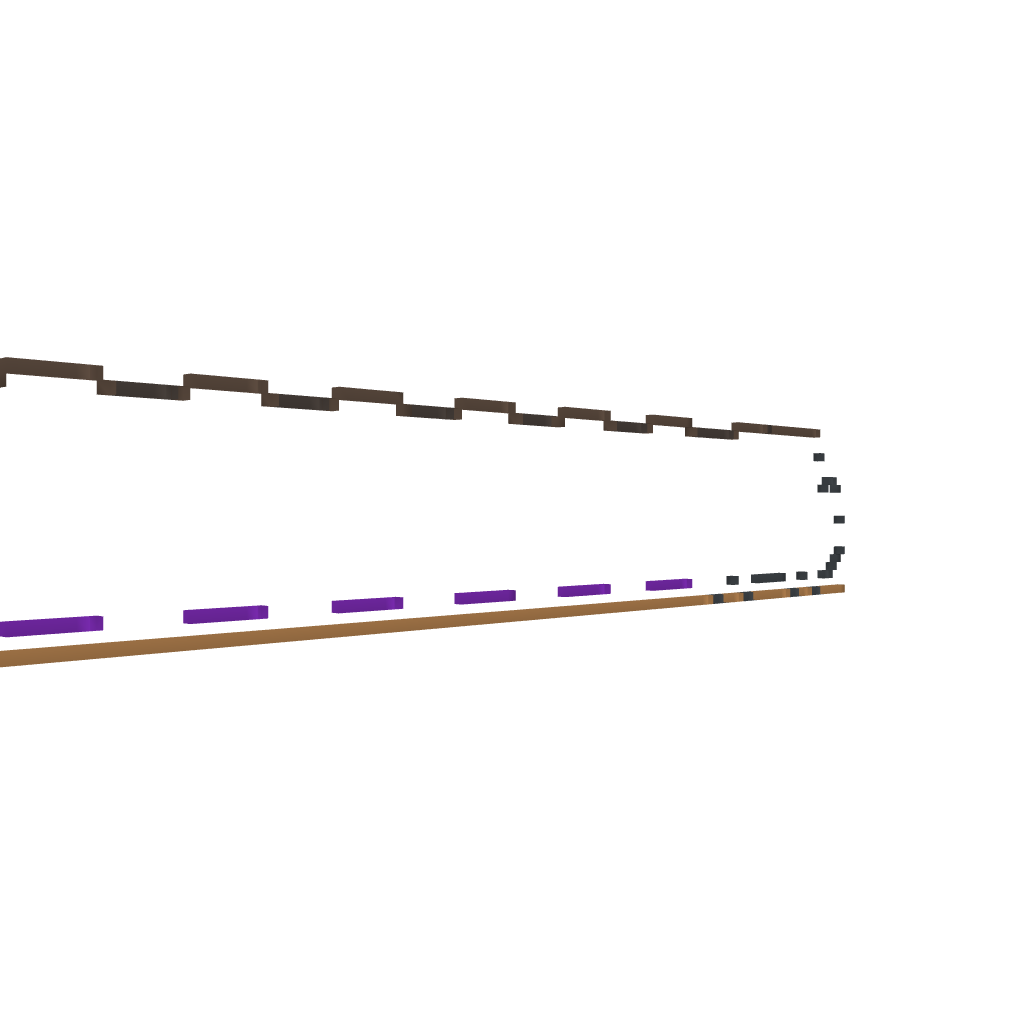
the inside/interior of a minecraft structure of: HUGE nyan cat